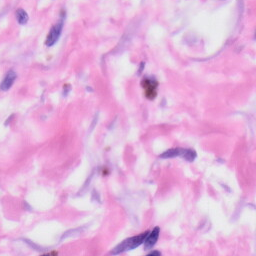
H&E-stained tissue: Skin